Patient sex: F
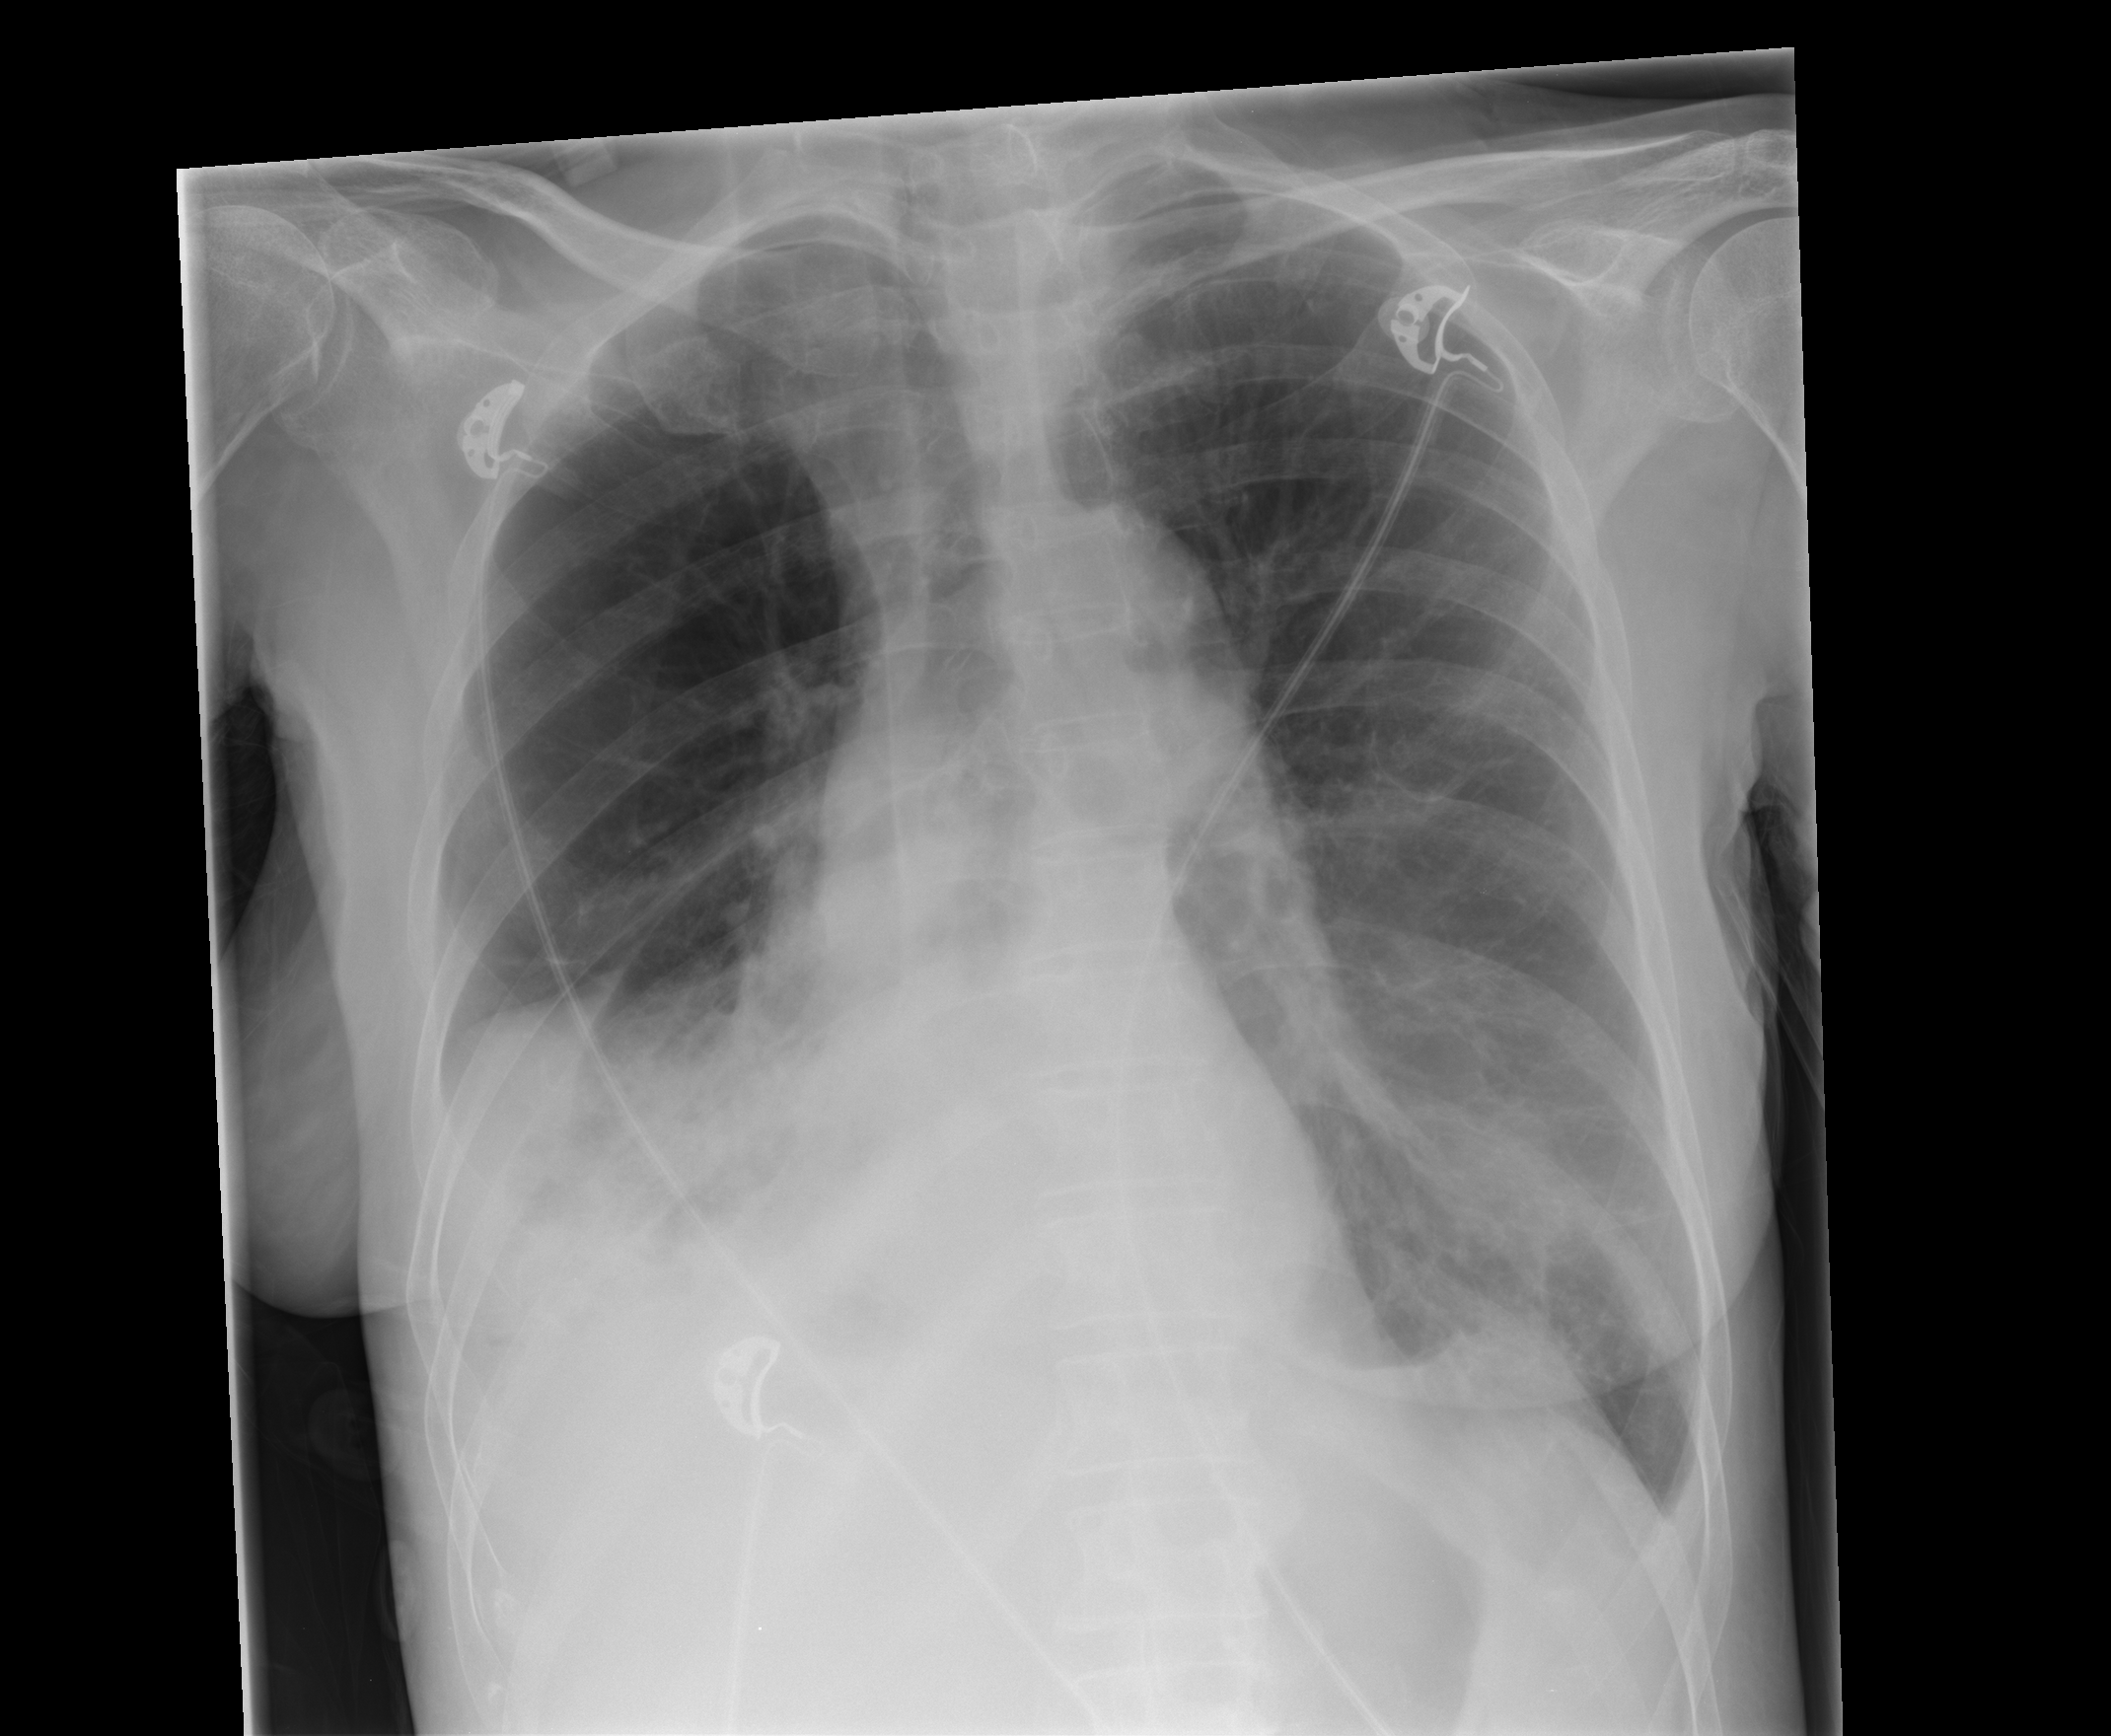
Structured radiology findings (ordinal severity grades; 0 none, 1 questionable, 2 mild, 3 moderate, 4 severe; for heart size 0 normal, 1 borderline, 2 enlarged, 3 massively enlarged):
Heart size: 0
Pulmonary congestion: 0
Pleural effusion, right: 2
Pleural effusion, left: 0
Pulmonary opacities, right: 2
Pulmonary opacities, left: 0
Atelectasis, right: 3
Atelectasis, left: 2